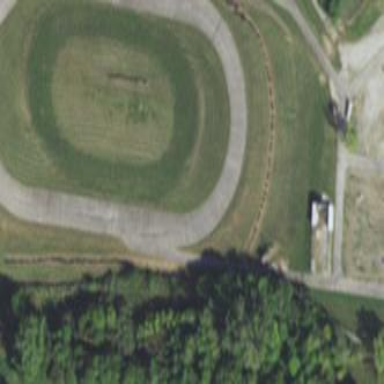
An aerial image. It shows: Karting raceway for sports activities.